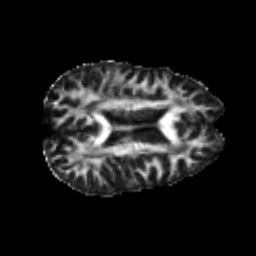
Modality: FA
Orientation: axial
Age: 24
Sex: female
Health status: healthy
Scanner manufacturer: philips
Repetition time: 7.387 s
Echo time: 0.08599 s